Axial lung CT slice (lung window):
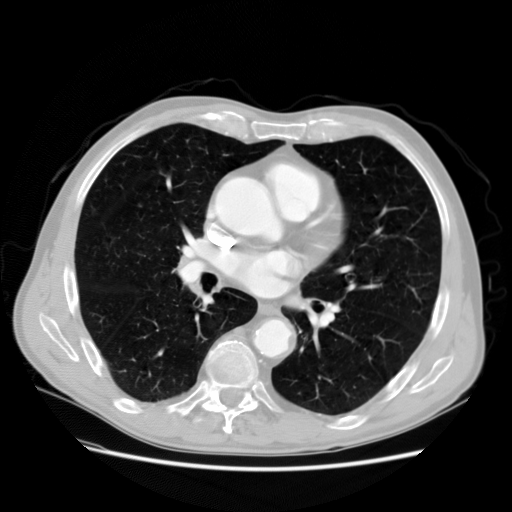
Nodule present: no